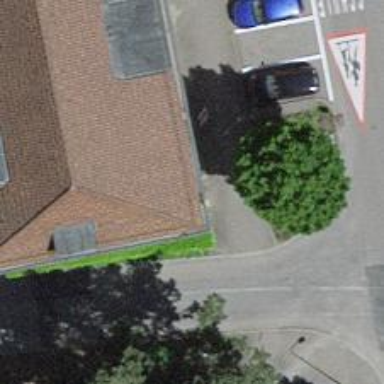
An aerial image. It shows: Post box is visible.